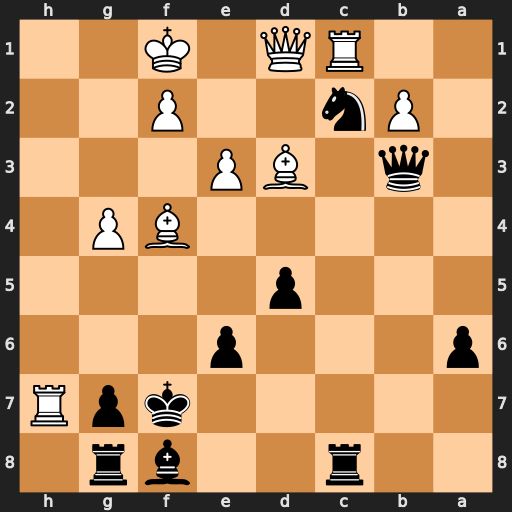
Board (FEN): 2r2br1/5kpR/p3p3/3p4/5BP1/1q1BP3/1Pn2P2/2RQ1K2
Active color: b
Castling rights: -
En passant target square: -
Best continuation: Nxe3+ Bxe3 Rxc1 Qxc1 Qxd3+